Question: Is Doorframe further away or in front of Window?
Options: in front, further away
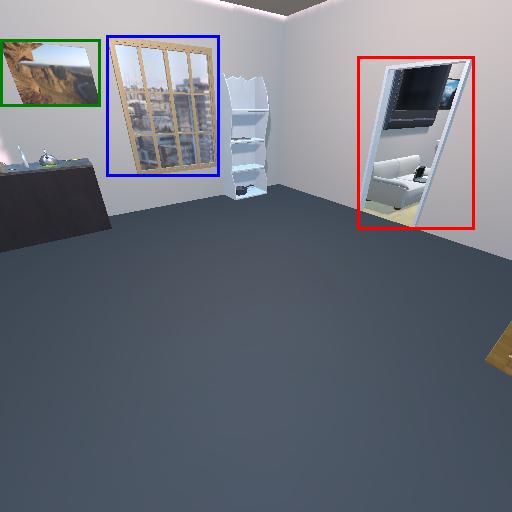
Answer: in front